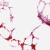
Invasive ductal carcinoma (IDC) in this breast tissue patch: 0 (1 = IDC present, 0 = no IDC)